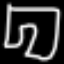
Label: pants